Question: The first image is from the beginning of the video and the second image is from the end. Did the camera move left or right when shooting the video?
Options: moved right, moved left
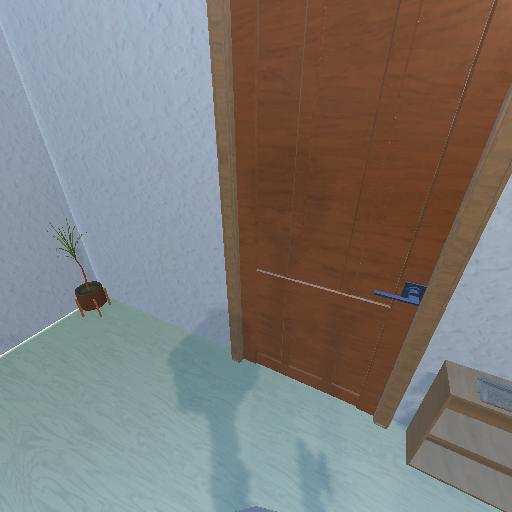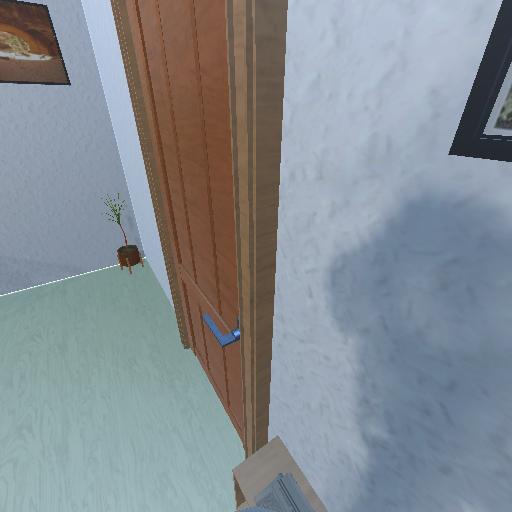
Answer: moved right